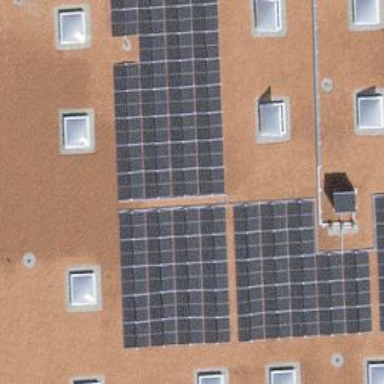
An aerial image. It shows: Solar photovoltaic panel generator.